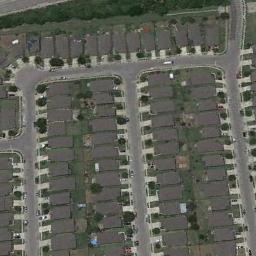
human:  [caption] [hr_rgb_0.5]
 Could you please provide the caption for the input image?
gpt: There are many buildings in the mobile home park .

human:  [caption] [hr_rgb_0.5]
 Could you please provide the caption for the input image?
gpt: The dense mobile home park has lots of neatly arranged mobile homes and some roads go through the mobile home park .

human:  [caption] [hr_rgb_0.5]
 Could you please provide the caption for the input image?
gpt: The mobile home park is on the grass next to the road .

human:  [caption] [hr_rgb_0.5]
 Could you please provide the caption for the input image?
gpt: Here is a road with mobile homes on both sides .

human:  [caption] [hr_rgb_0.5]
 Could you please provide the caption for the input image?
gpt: There are many black buildings in the mobile home park .